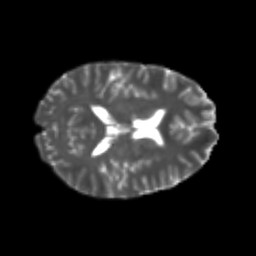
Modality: T2w
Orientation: axial
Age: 22
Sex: female
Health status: healthy
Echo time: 0.074 s